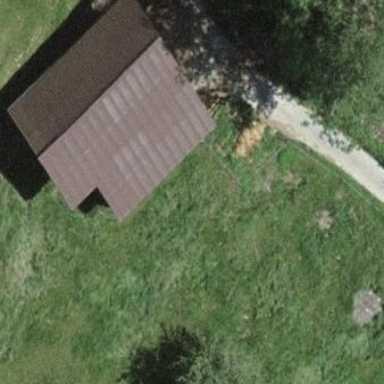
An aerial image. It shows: Rural barn.